Interaction volume radius: 5 \u00c5
Interaction volume height: 20 \u00c5
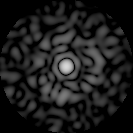
Disorder parameter: 0.8294